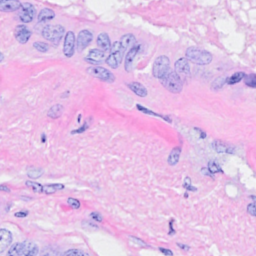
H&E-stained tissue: Breast